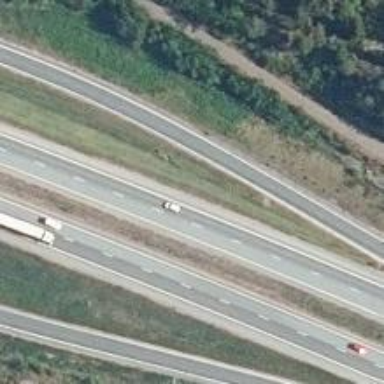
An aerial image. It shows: Asphalt motorway.